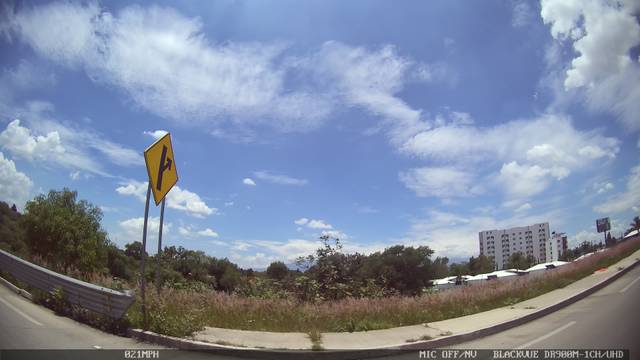
Region: Mexico
Coordinates: 19.058, -98.28